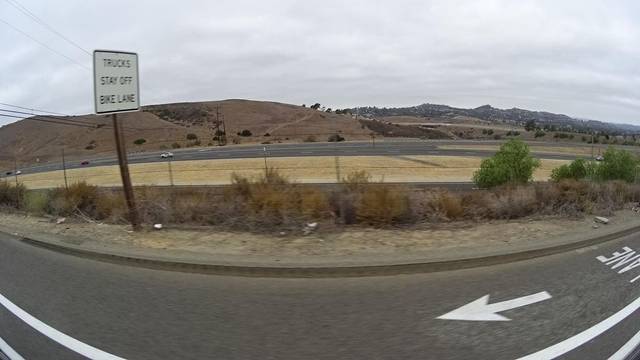
Region: United States
Coordinates: 33.779, -117.747